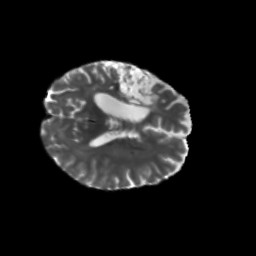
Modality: T2w
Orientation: axial
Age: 56
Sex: female
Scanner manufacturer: siemens
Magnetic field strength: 3 T
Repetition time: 5.47 s
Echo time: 0.0854 s